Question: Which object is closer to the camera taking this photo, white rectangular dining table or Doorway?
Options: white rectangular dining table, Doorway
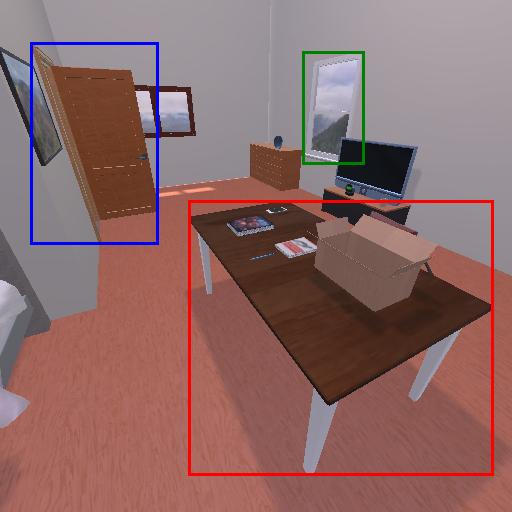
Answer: white rectangular dining table